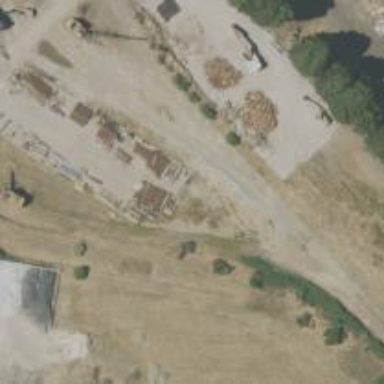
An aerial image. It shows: Abandoned railway.